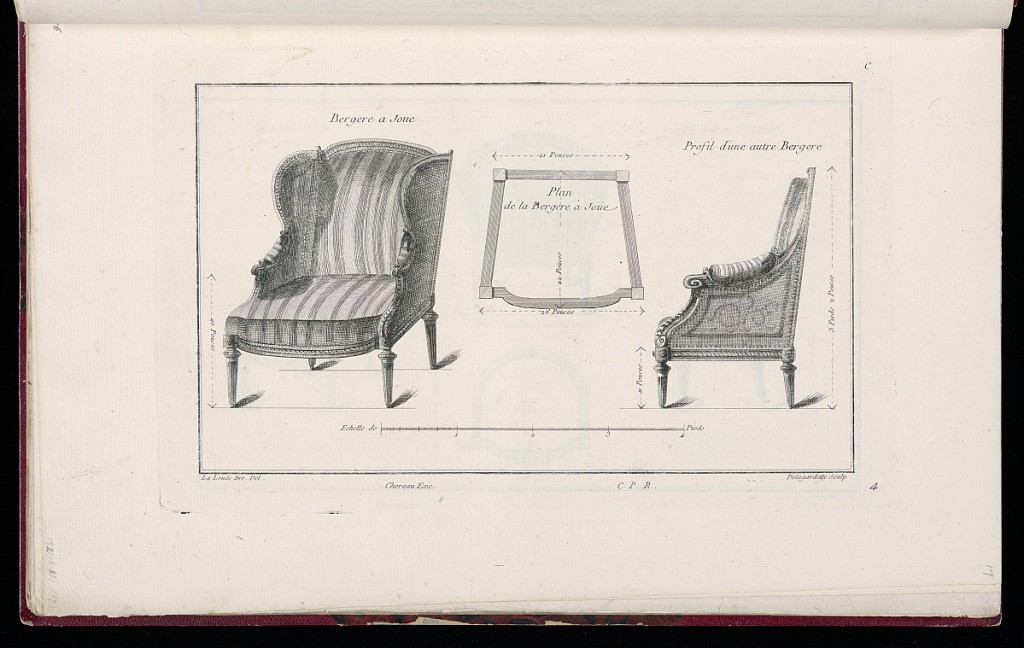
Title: Bergère à Joue
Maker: Richard de Lalonde, French, active 1780–96
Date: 1775-1788
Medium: Etching on off-white laid paper
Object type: Print
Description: Profile of a winged armchair, and profile of another winged armchair. The chairs have striped textiles and are decorated with carved ornament motifs including interlocked piastre, rosette, fluting, and scrolls. The plate is signed and numbered.